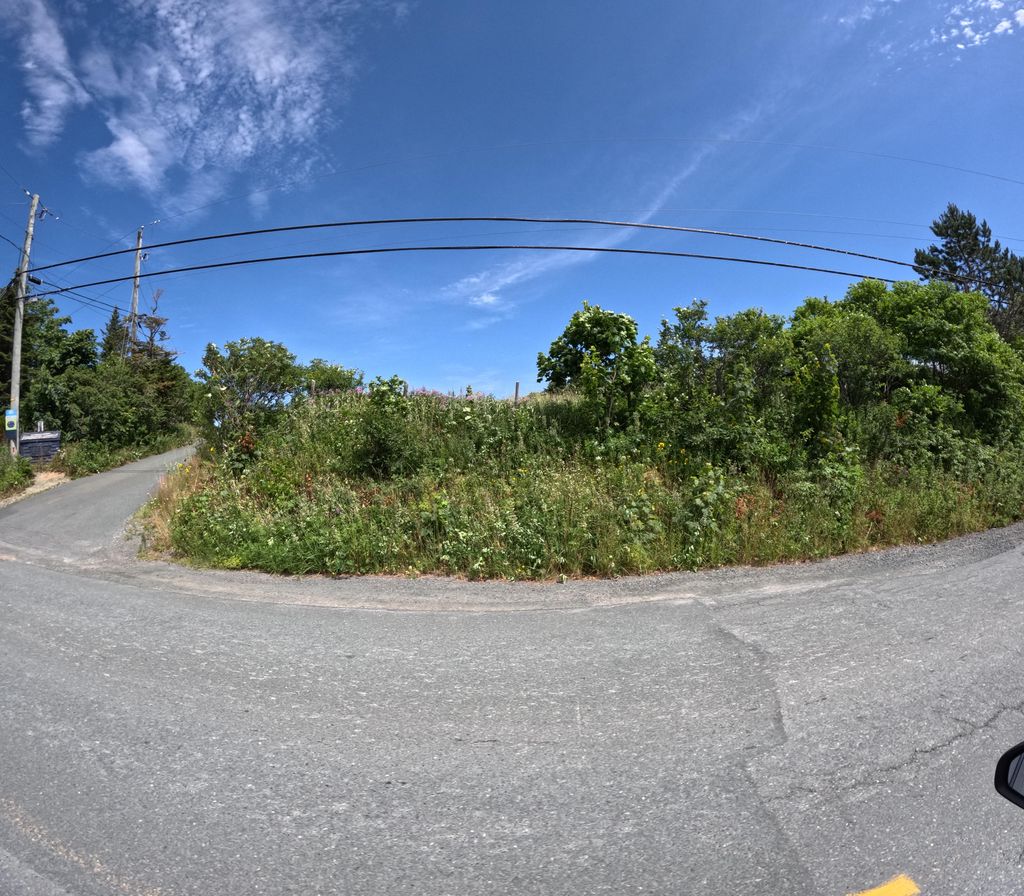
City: st_johns